Field crop: maize
Growth stage: 2
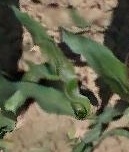
Species: maize